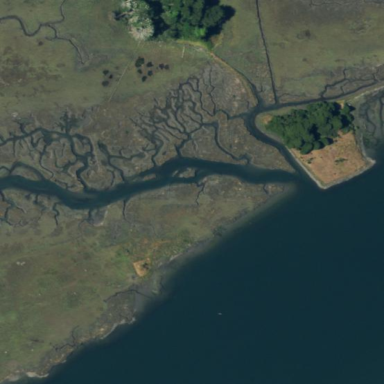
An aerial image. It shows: Tidal wetland area consisting of tidal flats.